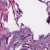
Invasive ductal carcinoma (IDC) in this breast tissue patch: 1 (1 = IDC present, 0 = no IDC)